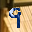
Label: 9